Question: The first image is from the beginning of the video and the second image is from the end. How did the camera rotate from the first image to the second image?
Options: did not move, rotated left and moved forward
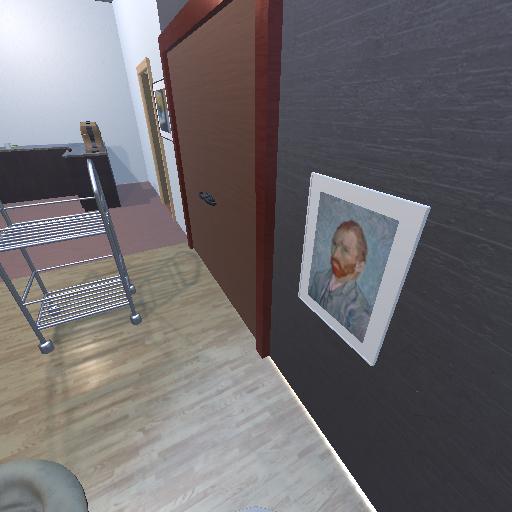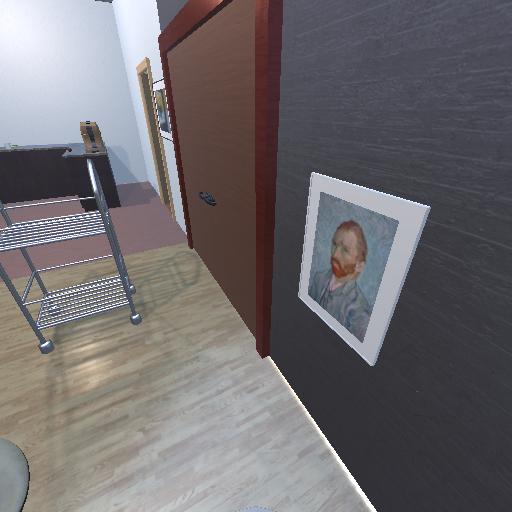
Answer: did not move